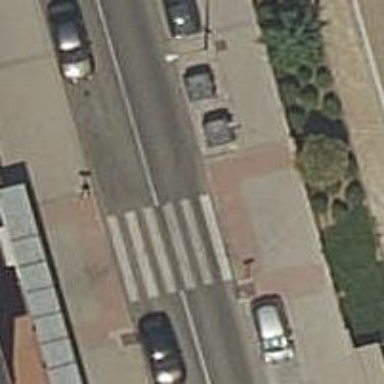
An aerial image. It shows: Uncontrolled zebra crossing on the road.